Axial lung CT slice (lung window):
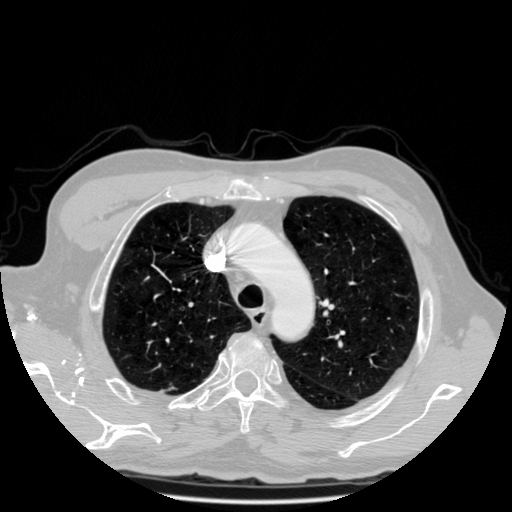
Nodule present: no